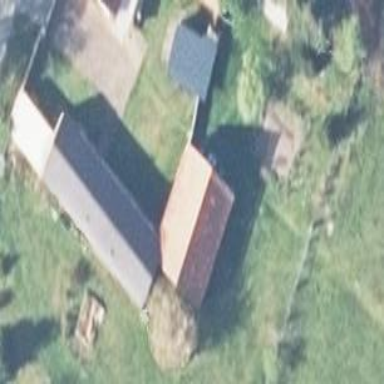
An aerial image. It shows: Stable.